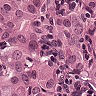
Metastatic tissue present: yes